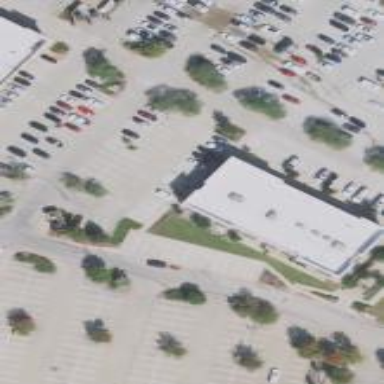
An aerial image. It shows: Retail building.